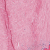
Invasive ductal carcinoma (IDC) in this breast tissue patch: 0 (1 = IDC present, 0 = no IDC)